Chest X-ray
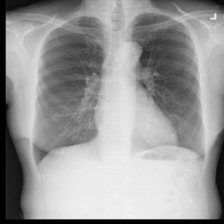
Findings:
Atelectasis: negative
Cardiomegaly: negative
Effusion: negative
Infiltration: negative
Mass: negative
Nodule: negative
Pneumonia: negative
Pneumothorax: negative
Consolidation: negative
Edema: negative
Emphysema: negative
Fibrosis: positive
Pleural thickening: positive
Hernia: negative